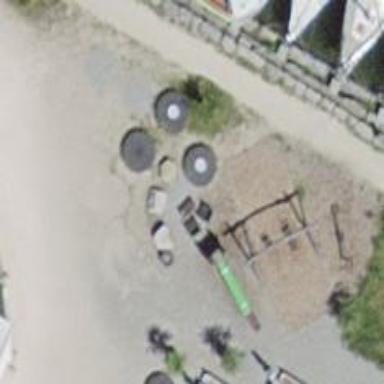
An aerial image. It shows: Playground area for leisure land.